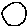
Label: circle